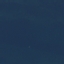
Label: SeaLake